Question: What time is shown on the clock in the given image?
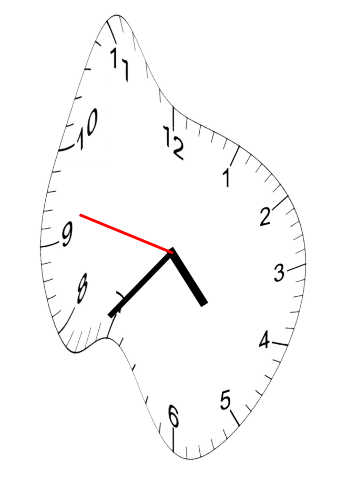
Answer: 04:36:47